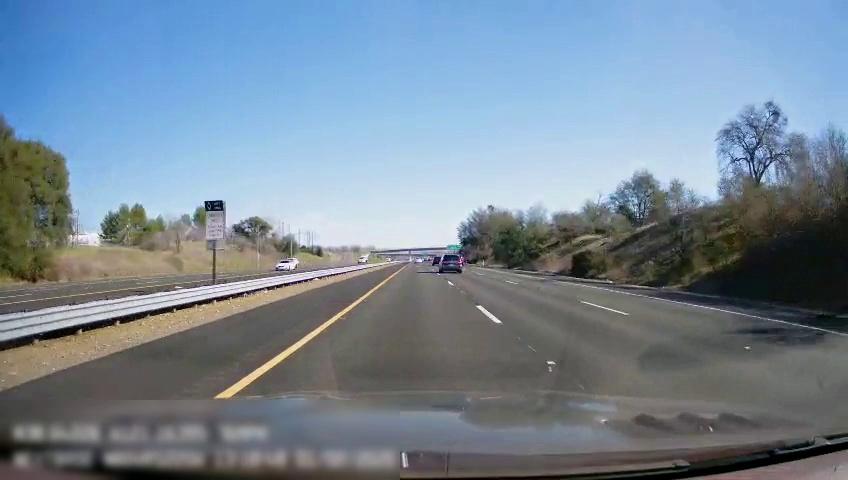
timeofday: Day
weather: Sunny
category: Drivable Space
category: Drivable Space
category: Vehicles | SUV
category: Vehicles | Car
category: Vehicles | SUV
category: Vehicles | Car
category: Lanes | Opposite Lane
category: Lanes | Current Lane
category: Lanes | Current Lane
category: Lanes | Alternate Lane
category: Lanes | Alternate Lane
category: Traffic | Signs